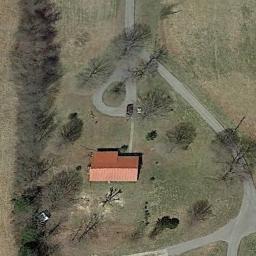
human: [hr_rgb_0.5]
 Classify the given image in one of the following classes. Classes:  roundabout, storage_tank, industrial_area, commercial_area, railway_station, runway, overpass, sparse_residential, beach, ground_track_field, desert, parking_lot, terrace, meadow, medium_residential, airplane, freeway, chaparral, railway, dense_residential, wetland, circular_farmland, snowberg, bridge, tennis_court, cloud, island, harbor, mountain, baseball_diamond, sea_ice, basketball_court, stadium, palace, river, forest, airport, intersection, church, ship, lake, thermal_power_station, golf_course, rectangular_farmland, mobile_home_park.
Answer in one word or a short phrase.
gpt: sparse_residential